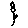
Label: flower